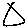
Label: triangle